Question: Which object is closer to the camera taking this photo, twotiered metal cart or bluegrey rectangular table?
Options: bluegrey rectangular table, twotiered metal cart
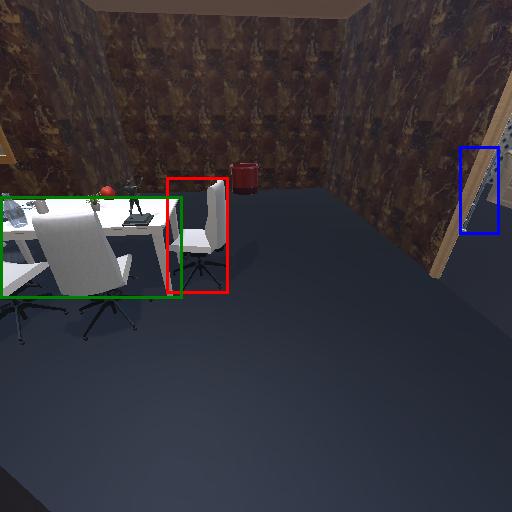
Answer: bluegrey rectangular table